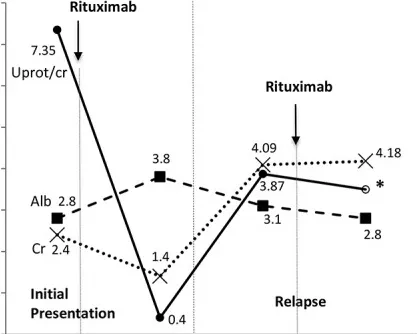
Clinical course with rituximab treatment. Alb = albumin; Cr = creatinine; Uprot/cr = urine protein-to-creatinine ratio.
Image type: chart (chart)